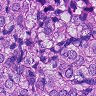
Metastatic tissue present: yes